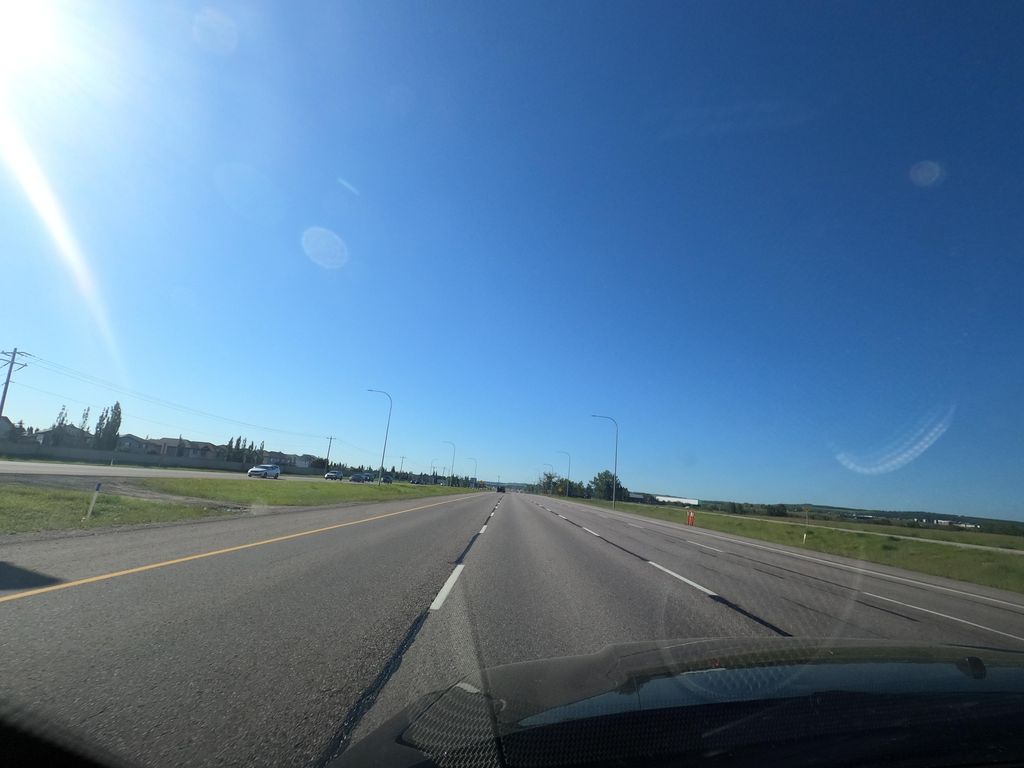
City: calgary